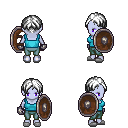
a pixel art fantasy rpg character, female body template, dark elf, purple skin, teal pirate shirt, teal pants, white parted hairstyle, metal gloves, white slippers, shield, four views (front, back, left, right), 2x2 character sprite sheet, small pixel art, hard edges, no anti-aliasing